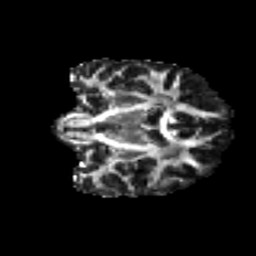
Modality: FA
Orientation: coronal
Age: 42
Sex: female
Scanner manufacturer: ge
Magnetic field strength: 3 T
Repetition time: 7.8 s
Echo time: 0.0606 s